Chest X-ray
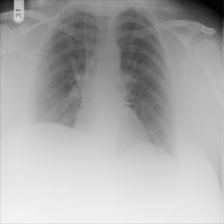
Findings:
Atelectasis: negative
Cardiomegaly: negative
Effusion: negative
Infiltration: negative
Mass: negative
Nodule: negative
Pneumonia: negative
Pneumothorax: negative
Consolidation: negative
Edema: negative
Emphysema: negative
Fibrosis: negative
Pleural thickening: negative
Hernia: negative